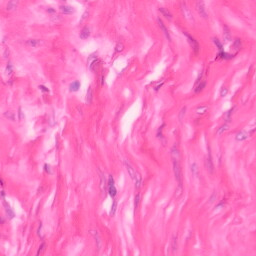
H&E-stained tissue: Colon